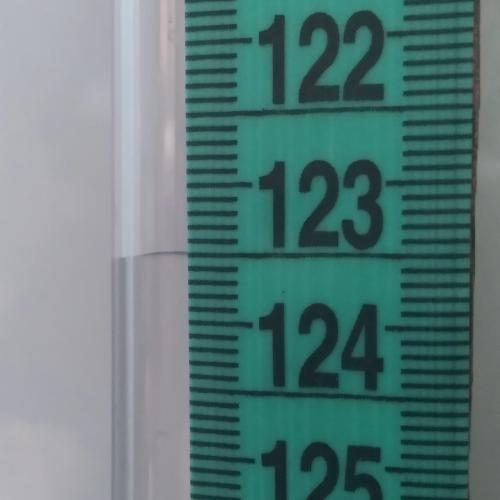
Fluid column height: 123.5 cm